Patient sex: M
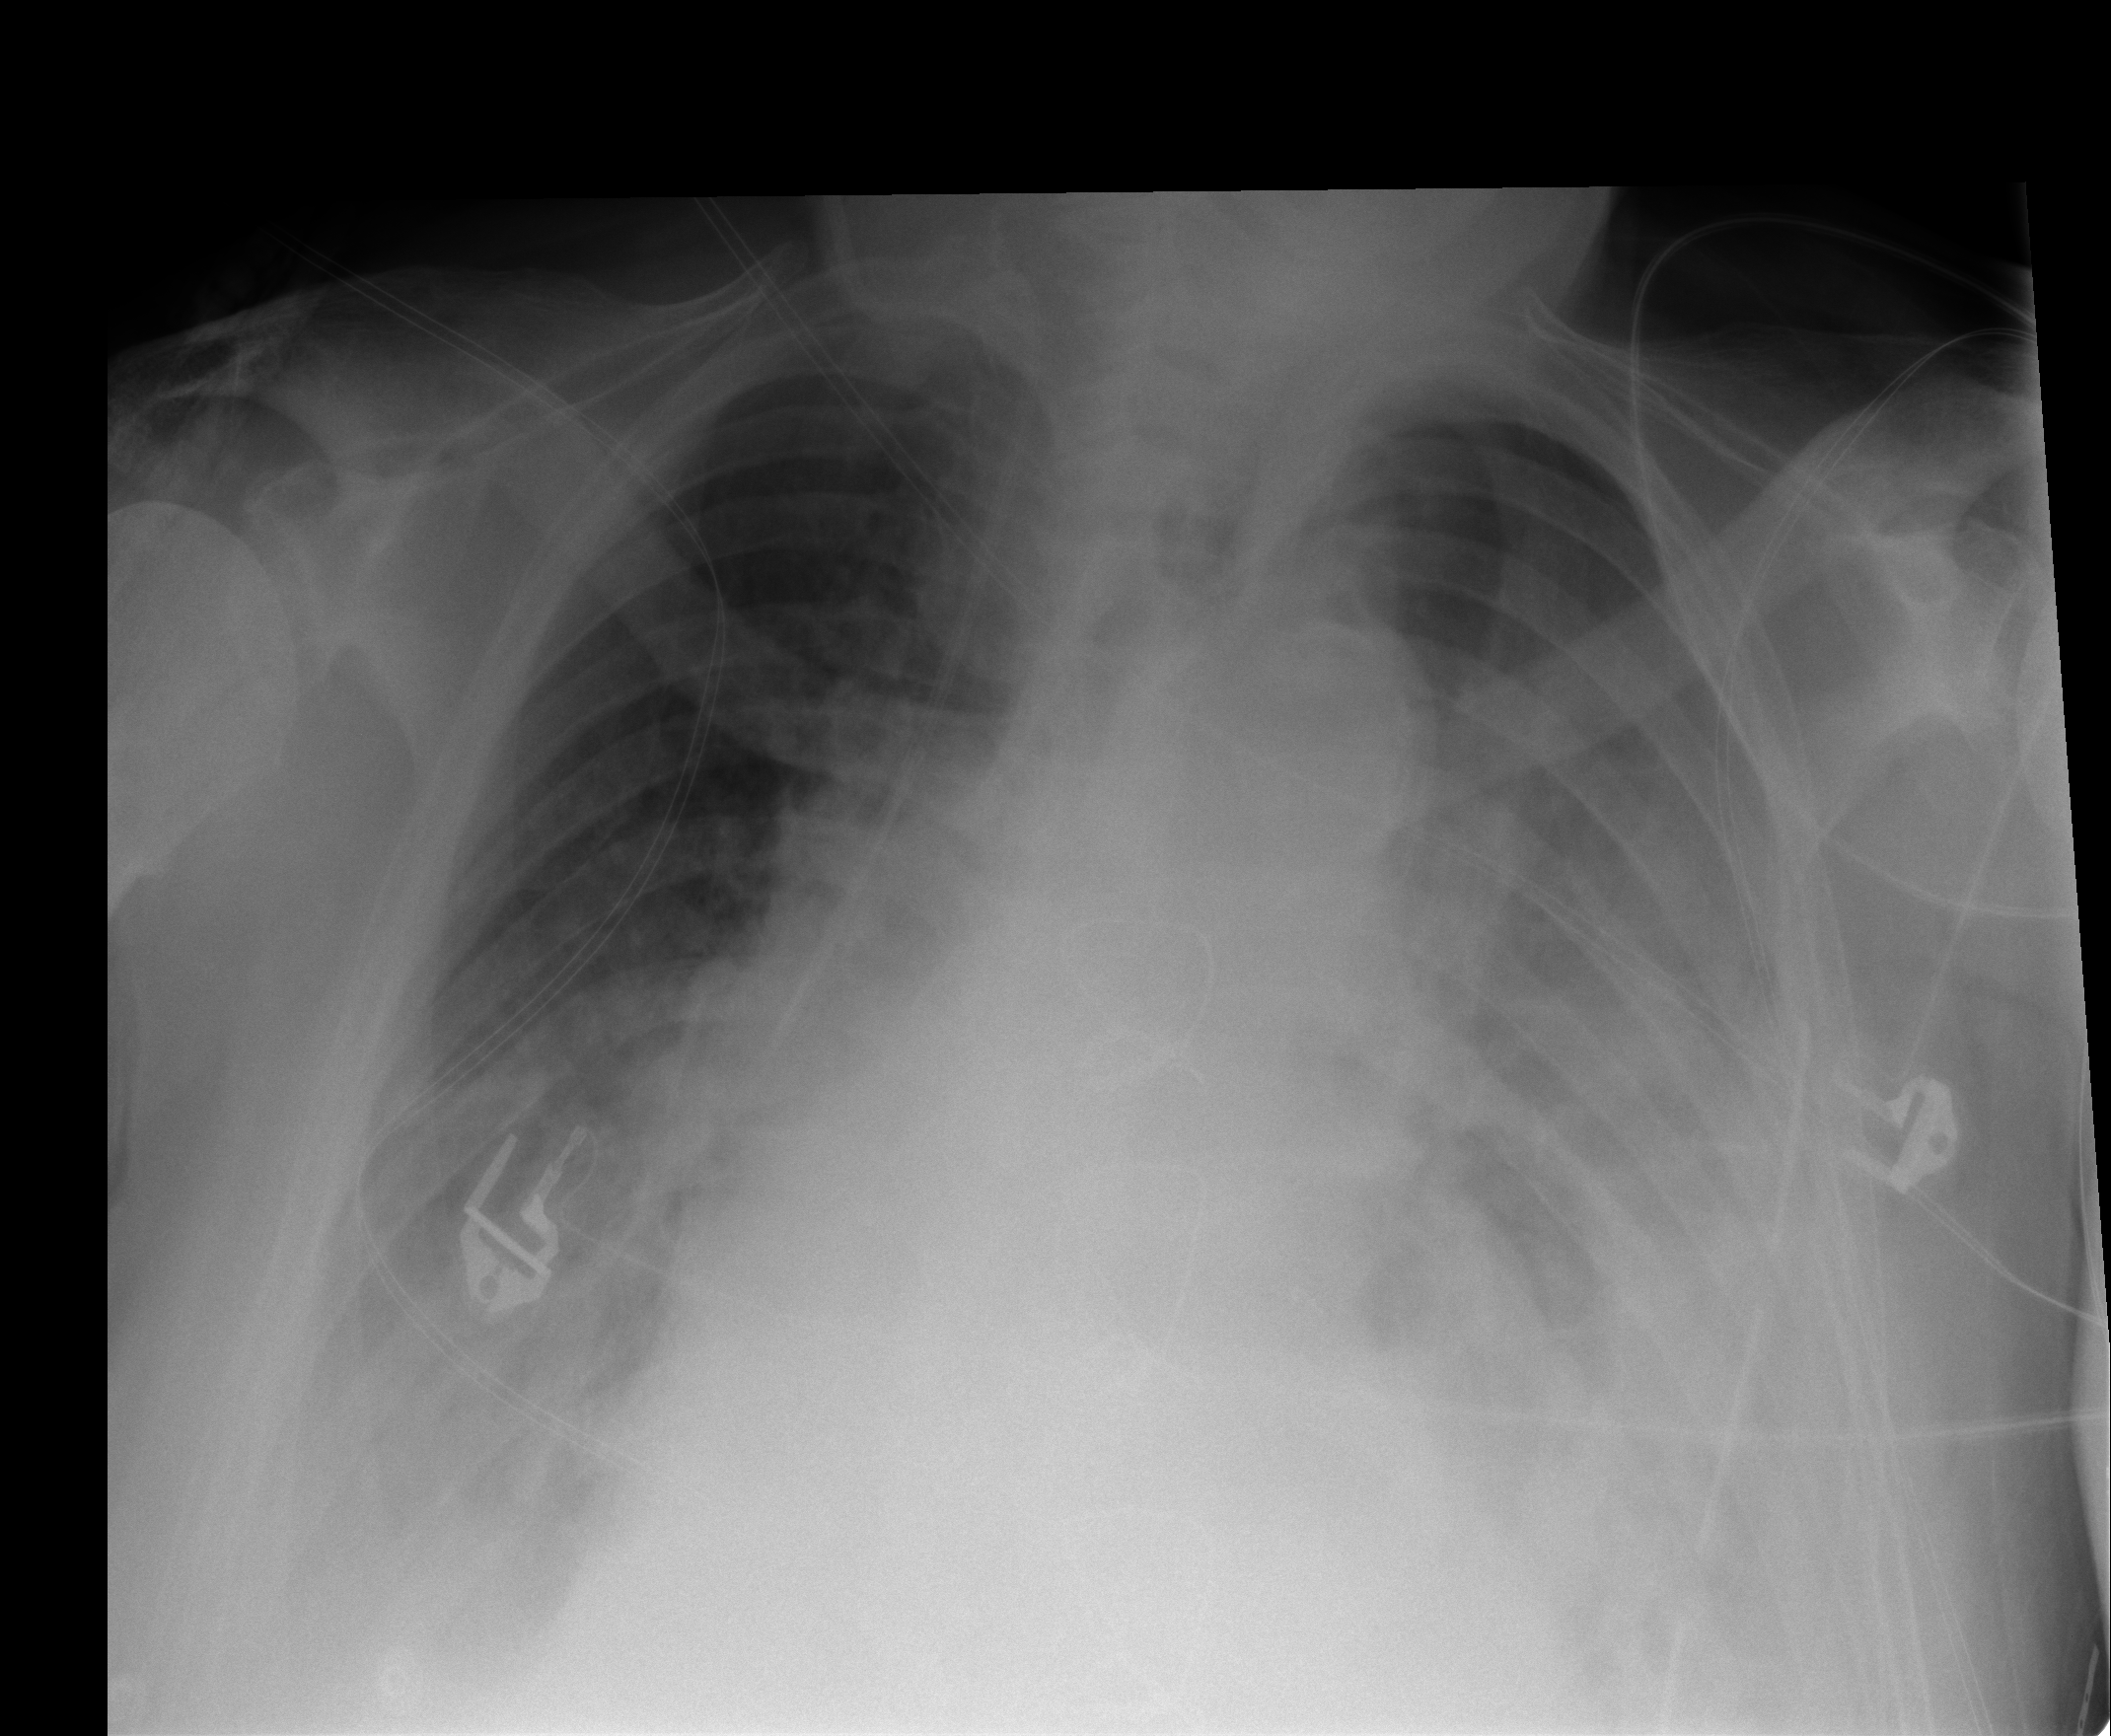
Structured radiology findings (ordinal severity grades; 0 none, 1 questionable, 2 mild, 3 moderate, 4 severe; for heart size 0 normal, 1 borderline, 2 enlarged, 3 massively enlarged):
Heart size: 3
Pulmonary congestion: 3
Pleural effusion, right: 2
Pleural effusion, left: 3
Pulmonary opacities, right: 0
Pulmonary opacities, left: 0
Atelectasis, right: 2
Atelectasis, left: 2